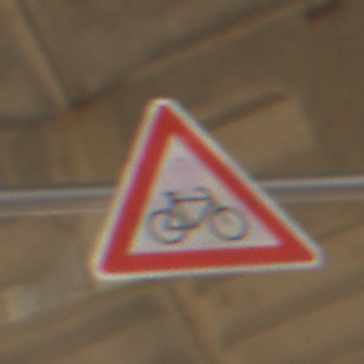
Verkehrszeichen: RadverkehrLinks
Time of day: SunriseSunset
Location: Roofed (Suburban)
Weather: Clear
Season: NotSpecified
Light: Natural